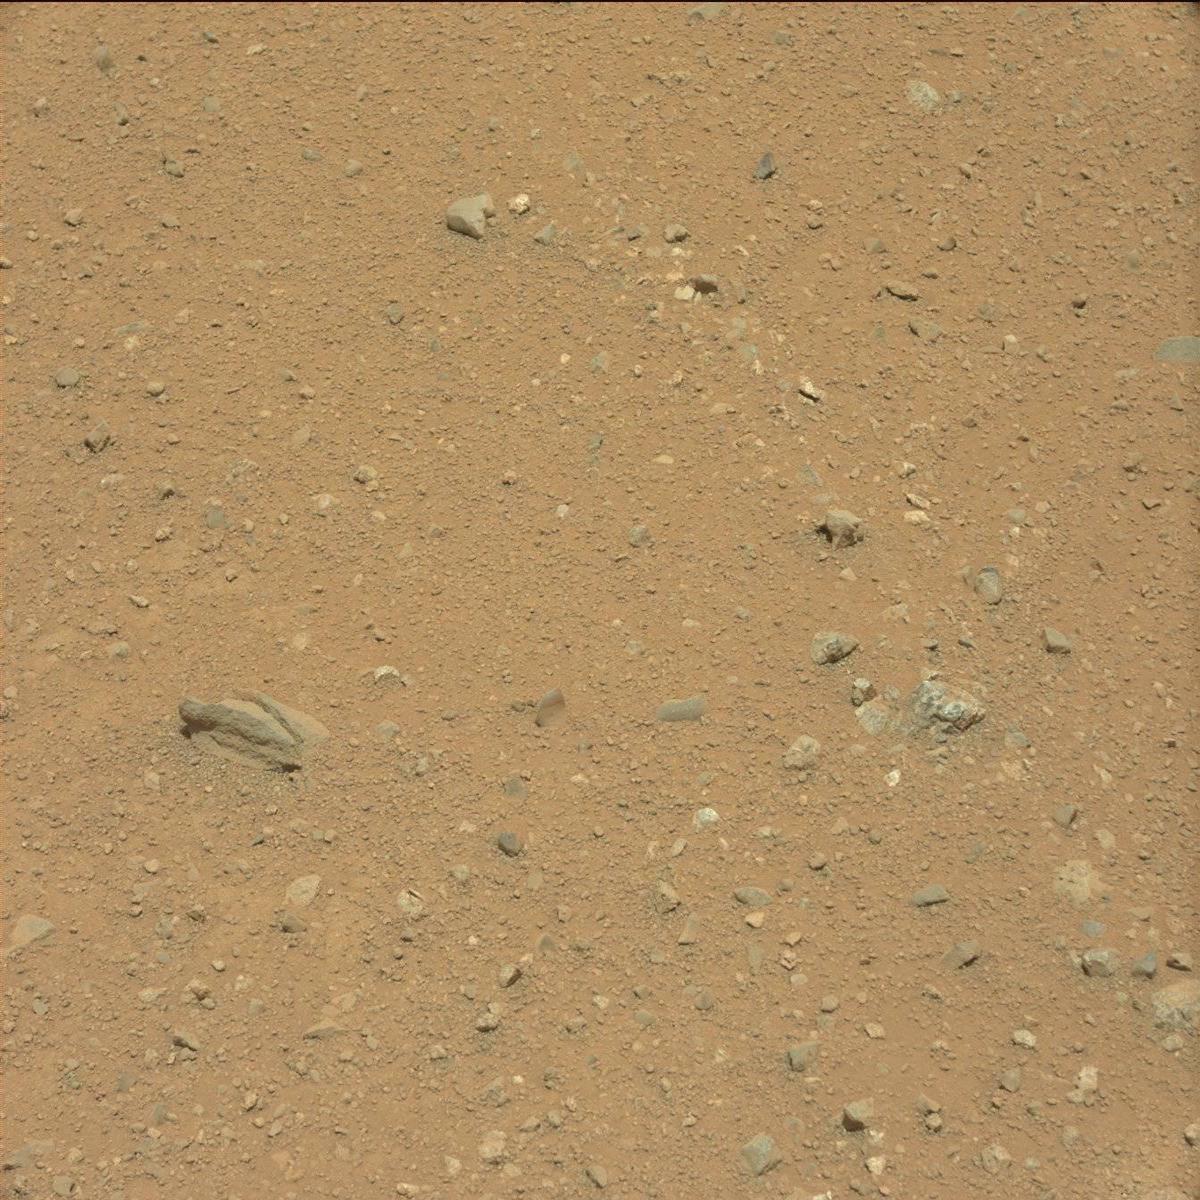
Terrain classes present: Bedrock, Rock, Sand / Soil